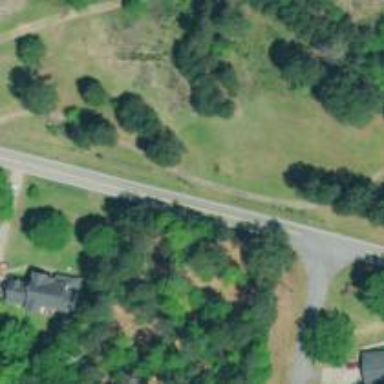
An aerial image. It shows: Footway that resembles golf path.